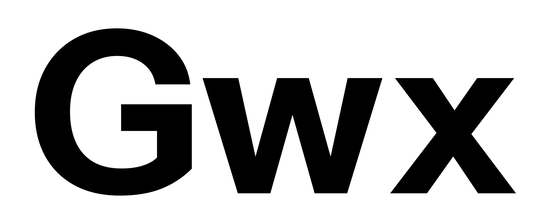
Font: InstrumentSans_Bold